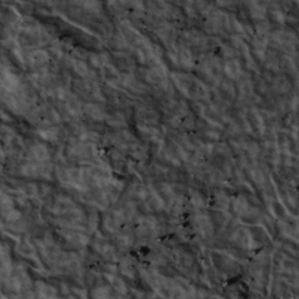
Label: non_frost